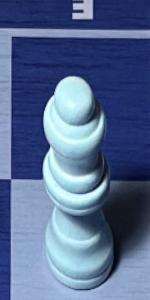
Label: Queen_White